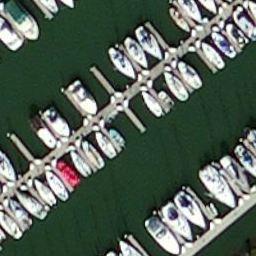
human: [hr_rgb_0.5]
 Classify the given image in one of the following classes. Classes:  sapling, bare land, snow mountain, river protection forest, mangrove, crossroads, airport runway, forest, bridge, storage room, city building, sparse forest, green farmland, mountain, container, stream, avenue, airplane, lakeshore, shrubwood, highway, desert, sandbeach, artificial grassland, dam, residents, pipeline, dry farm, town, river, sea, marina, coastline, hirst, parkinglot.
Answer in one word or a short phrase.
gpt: marina